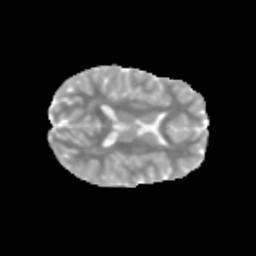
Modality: MD
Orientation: axial
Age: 10
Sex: female
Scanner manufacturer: siemens
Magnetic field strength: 3 T
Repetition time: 3.8 s
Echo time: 0.07 s